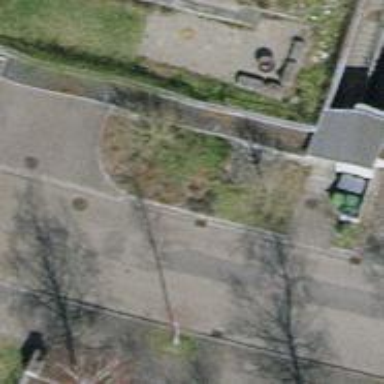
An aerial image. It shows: Single tag "natural: tree."